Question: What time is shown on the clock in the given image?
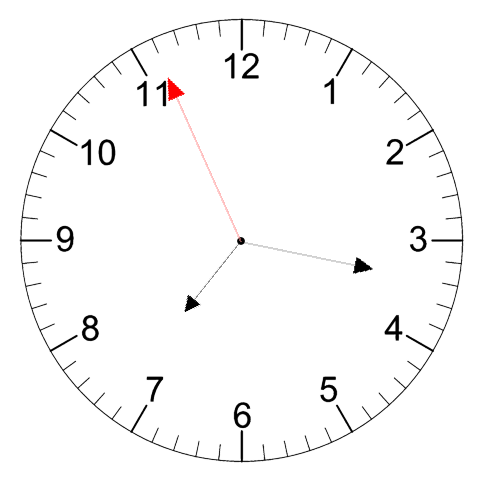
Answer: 07:16:56